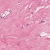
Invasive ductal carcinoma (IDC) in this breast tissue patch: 0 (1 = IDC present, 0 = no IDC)